Question: I am having trouble removing the zeros (point lables) in a Jqplot stacked bar chart. I tried 'hideZero', but it's not working at all.

I tried different things; not sure what's wrong. I have imported the following packages:
'''
jqplot.barRenderer.min.js
jqplot.canvasAxisLabelRenderer.min.js
jqplot.canvasAxisTickRenderer.min.js
jqplot.canvasTextRenderer.min.js
jqplot.categoryAxisRenderer.min.js
jqplot.pointLabels.min.js
jquery-2.0.3.js
jquery.jqplot.min.css
jquery.jqplot.min.js
'''
Here is the JavaScript:
'''
var s3 = [11, 28, 22, 47, 11, 11];
var s1 = [0, 6, 3, 0, 0, 0];
var s2 = [1, 0, 3, 0, 0, 0];
var dataArray = [s3, s1, s2];
var ticks = ['John', 'Tumm', 'Wen', 'Ken', 'Dolly'];
var options = {
title: 'Title ',
stackSeries: true,
seriesColors: ["#eb4b3d", "#ffc800", "#009149"],
seriesDefaults: {
renderer: $.jqplot.BarRenderer,
pointLabels: {
show: true
},
rendererOptions: {
barWidth: 25,
varyBarColor: true,
},
},
axes: {
xaxis: {
// renderer: $.jqplot.CategoryAxisRenderer,
//
renderer: $.jqplot.CategoryAxisRenderer,
ticks: ticks,
},
yaxis: {
//autoscale: true,
//label: 'Application Count',
min: 0,
tickInterval: 5,
max: 50
}
},
axesDefaults: {
tickRenderer: $.jqplot.CanvasAxisTickRenderer,
tickOptions: {
angle: -30,
fontSize: '10pt'
}
}
};
var plot = $.jqplot('chartDivId', dataArray, options);
'''
HTML:
'''
<div id="chartDivId"/>
'''
There is a <URL>.
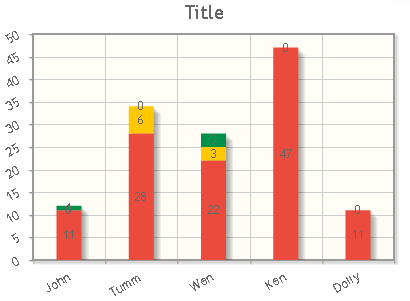
Answer: The best place to look for documentation on how to do things is the <URL>. It has documentation on each component and plugin and the options available for each. [Restated here and at the top of the answer because I only just added the link.]
Documentation for the point labels is in the plugin API documentation for : <URL>.
You can remove the zero value labels by adding the property 'hideZeros: true'. This means changing:
'''
pointLabels: {
show: true,
},
'''
to:
'''
pointLabels: {
show: true,
hideZeros: true
},
'''
There is a <URL>.

The full JavaScript:
'''
var s3 = [11, 28, 22, 47, 11, 11];
var s1 = [0, 6, 3, 0, 0, 0];
var s2 = [1, 0, 3, 0, 0, 0];
var dataArray = [s3, s1, s2];
var ticks = ['John', 'Tumm', 'Wen', 'Ken', 'Dolly'];
var options = {
title: 'Title ',
stackSeries: true,
seriesColors: ["#eb4b3d", "#ffc800", "#009149"],
seriesDefaults: {
renderer: $.jqplot.BarRenderer,
pointLabels: {
show: true,
hideZeros: true
},
rendererOptions: {
barWidth: 25,
varyBarColor: true,
},
},
axes: {
xaxis: {
// renderer: $.jqplot.CategoryAxisRenderer,
//
renderer: $.jqplot.CategoryAxisRenderer,
ticks: ticks,
},
yaxis: {
//autoscale: true,
//label: 'Application Count',
min: 0,
tickInterval: 5,
max: 50
}
},
axesDefaults: {
tickRenderer: $.jqplot.CanvasAxisTickRenderer,
tickOptions: {
angle: -30,
fontSize: '10pt'
}
}
};
var plot = $.jqplot('chartDivId', dataArray, options);
'''
HTML:
'''
<div id="chartDivId"/>
'''